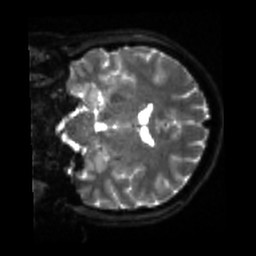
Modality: sbref
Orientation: coronal
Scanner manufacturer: siemens
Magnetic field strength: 3 T
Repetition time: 4 s
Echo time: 0.0594 s